Question: I'm using HttpWebRequest and HttpWebResponse to get JSON from a WebAPI method. But I then need to serialize/deserialize/parse that data.
The native JavaScriptSerializer has been weighed and found wanting. I tried fastJSON, but it's documentation is woefully lacking; I rejected Simple.JSON because it is in Beta and I'm not sure it would support the Compact Framework for .NET 3.5. I finally turned to trusty old JSON.NET from Isaacsoft, but am stuck as to how to extract the pieces parts of the Json objects.
This is what I have so far:
'''
const string uri = "http://localhost:48614/api/departments";
var webRequest = (HttpWebRequest)WebRequest.Create(uri);
var webResponse = (HttpWebResponse)webRequest.GetResponse();
if ((webResponse.StatusCode == HttpStatusCode.OK) && (webResponse.ContentLength > 0))
{
var reader = new StreamReader(webResponse.GetResponseStream());
string s = reader.ReadToEnd();
MessageBox.Show(s);
JsonArray depts = JsonConvert.DeserializeObject<JsonArray>(s);
MessageBox.Show(string.Format("count is {0}", depts.Count)); // this is right; it shows 6
. . .
'''
As shown in the last comment, the data I want getting into depts, because the number it shows is correct - there are 6 JSON "records" (array members?) that display when "s" is messagebox.Shown().
But how to proceed from here? This commented out code will tell the sad tale of some of the directions into which I have flung my net, flailing about but so far failing:
'''
//List<Department> ld = JsonConvert.SerializeObject(depts).to;
//foreach (JObject jso in depts)
//{
// jso.Values()
//}
//object id, accountId, deptName;
//JToken id, accountId, deptName;
////foreach (JsonObject jso in depts)
////{
//// if (jso.TryGetValue("id", out id))
//// {
//// MessageBox.Show(id.ToString());
//// }
////}
//foreach (JObject jso in depts)
//{
// if (jso.TryGetValue("id", id))
// {
// MessageBox.Show(id.ToString());
// }
//}
//JsonObject dept = depts[0] as JsonObject;
//Department dept = depts[0] as Department;
//Department dept = depts[0].
//MessageBox.Show(string.Format("first record: id is {0}, accountId is {1}, deptName is {2}", dept.Id, dept.AccountId, dept.DeptName));
//int id = depts[0].
//string accountId = depts[0].AccountId;
//string deptName = depts[0].DeptName;
//MessageBox.Show(string.Format("accountId is {0}, deptName is {1}", accountId, deptName));
'''
## UPDATE
In response to Brian Rogers' request to see the json, this code:
'''
var reader = new StreamReader(webResponse.GetResponseStream());
string s = reader.ReadToEnd();
MessageBox.Show(s);
'''
...produces this:

## UPDATE 2
Here is the test JSON:
[{"Id":0,"AccountId":"7.0","DeptName":"Dept7"},{"Id":1,"AccountId":"8.0","DeptName":"Dept8"},{"Id":2,"AccountId":"9.0","DeptName":"Dept9"},{"Id":3,"AccountId":"10.0","DeptName":"Dept7"},{"Id":4,"AccountId":"11.0","DeptName":"Dept7"},{"Id":5,"AccountId":"12.0","DeptName":"Dept8"}]
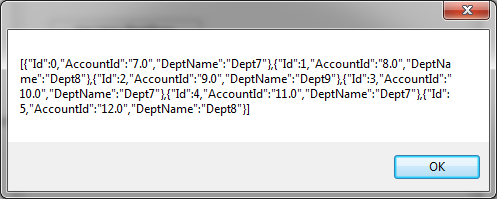
Answer: I'm not sure where you're getting the type 'JsonArray', but JSON.net uses 'JArray' to represent a JSON array.
To access an item in the array, just use an indexer with the index of the item you want to get.
Then for each object, you can pretty much treat them as a dictionary and access members by name through the indexer.
Do note however that when you access anything through the indexer, you need to cast the value to the appropriate type. Accessing members will have the type 'JToken'.
'''
var json = @"[
{ ""Id"":0, ""AccountId"":""7.0"", ""DeptName"":""Dept7"" },
{ ""Id"":1, ""AccountId"":""8.0"", ""DeptName"":""Dept8"" },
{ ""Id"":2, ""AccountId"":""9.0"", ""DeptName"":""Dept9"" },
{ ""Id"":3, ""AccountId"":""10.0"", ""DeptName"":""Dept7"" },
{ ""Id"":4, ""AccountId"":""11.0"", ""DeptName"":""Dept7"" },
{ ""Id"":5, ""AccountId"":""12.0"", ""DeptName"":""Dept8"" }
]";
var arr = JsonConvert.DeserializeObject<JArray>(json);
// iterate through all the objects
foreach (JObject obj in arr)
{
var id = (string)obj["Id"];
var accountId = (double)obj["AccountId"];
var departmentName = (string)obj["DeptName"];
// do stuff
}
var second = (JObject)arr[1]; // or directly access the second object
'''
If you had targeted .NET 4, you could use 'dynamic' to make things even easier.
'''
dynamic arr = JsonConvert.DeserializeObject(json);
foreach (dynamic obj in arr)
{
string id = obj.Id;
double accountId = obj.AccountId;
string departmentName = obj.DeptName;
// do stuff
}
'''